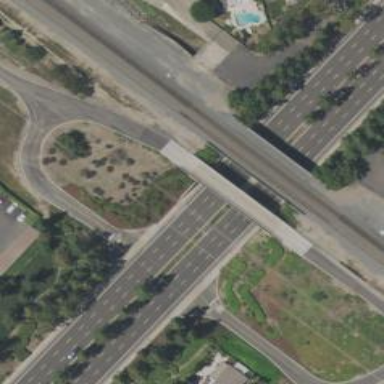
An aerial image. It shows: Cycleway.